Interaction volume radius: 5 \u00c5
Interaction volume height: 20 \u00c5
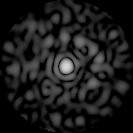
Disorder parameter: 0.8492